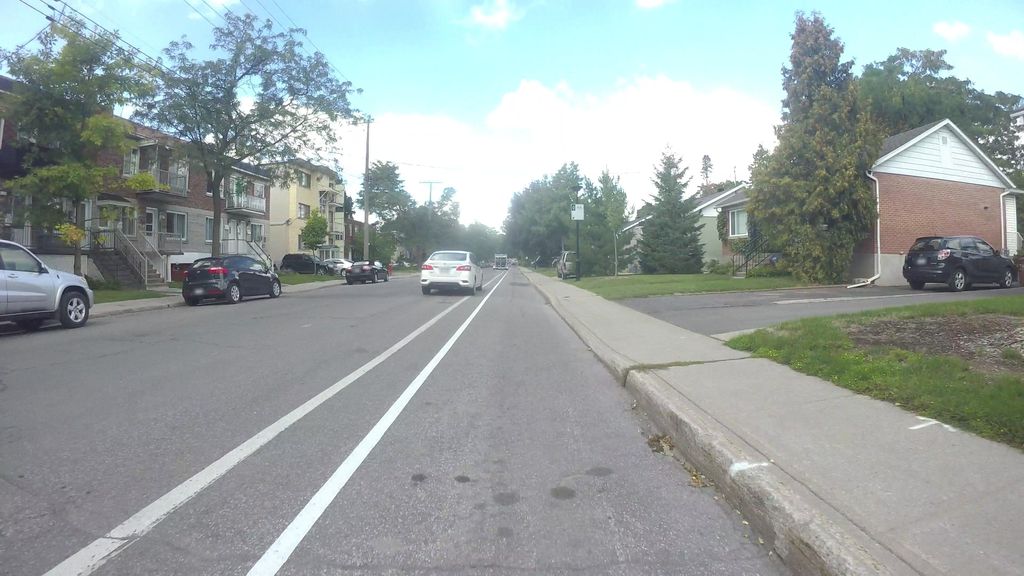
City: montreal